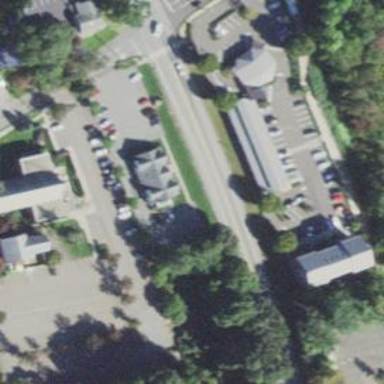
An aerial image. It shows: Parking area with surface.